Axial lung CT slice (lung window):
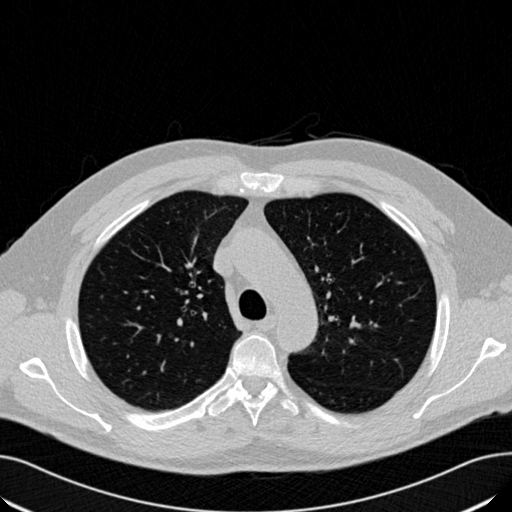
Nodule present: no